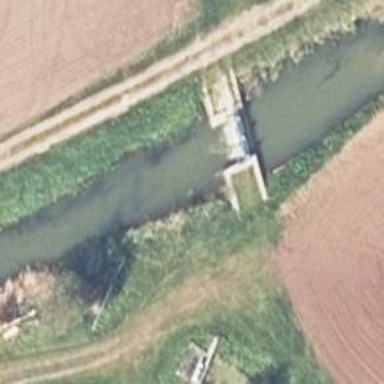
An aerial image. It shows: Weir in waterway.